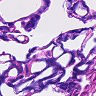
Metastatic tissue present: no